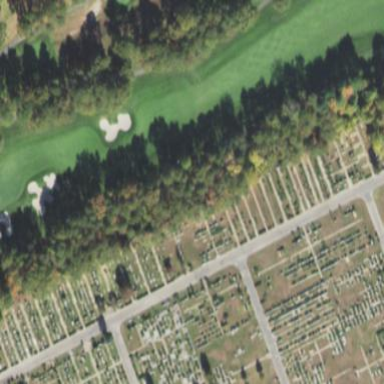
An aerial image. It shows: Golf rough area.